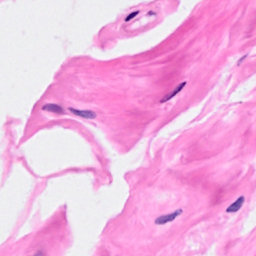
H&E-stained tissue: Breast